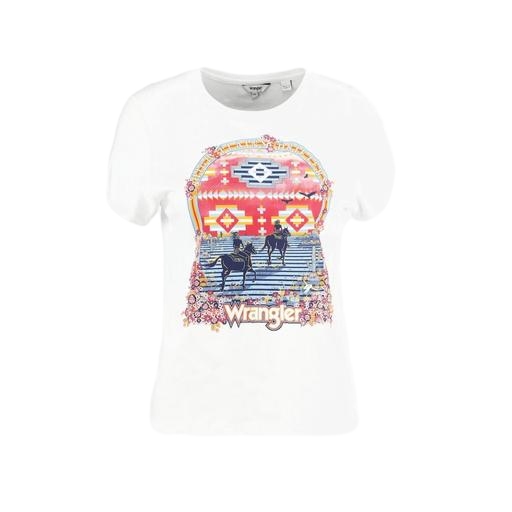
t-shirt twist graphic, multicolor wright graphic t-shirt, graphic t-shirt, white background